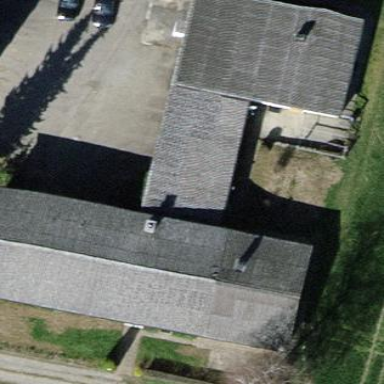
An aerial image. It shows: Gabled roof farm building.